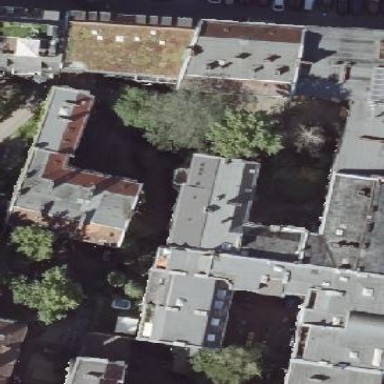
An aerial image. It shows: Residential building with unique double saltbox roof shape.